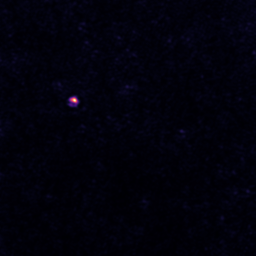
Label: Super-resolution Microtubules image